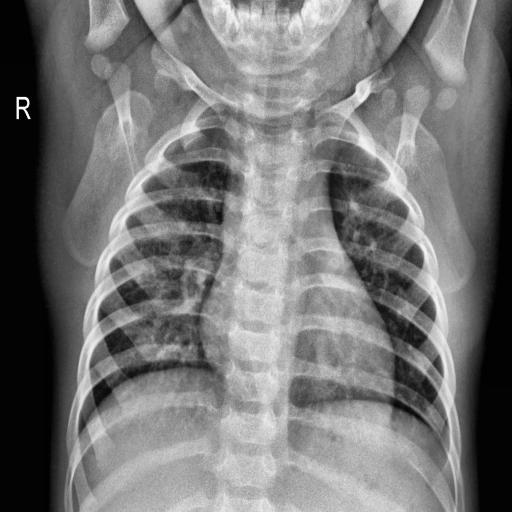
Finding: NORMAL